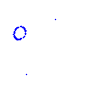
Particle: kaon